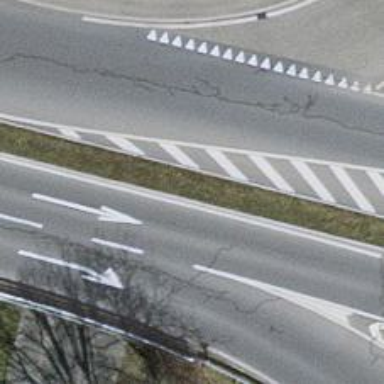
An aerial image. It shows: Secondary road with asphalt surface passing over bridge.